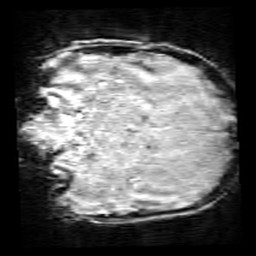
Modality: SWI
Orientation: coronal
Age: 9
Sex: male
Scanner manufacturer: siemens
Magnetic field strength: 3 T
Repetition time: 0.027 s
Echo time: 0.02 s